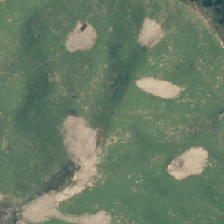
Land cover: high_producing_grassland